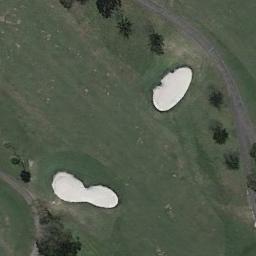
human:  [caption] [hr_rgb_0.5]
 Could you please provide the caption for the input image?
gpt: There are a few bunkers and a few paths on the large green lawn on the golf course and many trees .

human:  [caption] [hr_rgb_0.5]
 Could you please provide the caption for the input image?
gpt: The golf course has a fairway, Some barrier trees and two sandpits .

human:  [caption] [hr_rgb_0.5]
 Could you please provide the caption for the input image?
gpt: There are many trees in the golf course .

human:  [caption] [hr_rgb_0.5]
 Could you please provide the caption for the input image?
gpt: There are five bunkers in this area, Two winding paths and a small river .

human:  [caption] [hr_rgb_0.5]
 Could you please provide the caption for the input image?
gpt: There are two bunkers on the golf course .